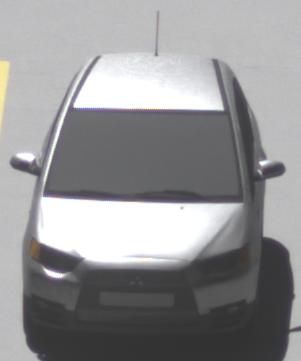
Make: Mitsubishi
Model: Colt 1.1
Detailed model: Colt (VI)
Model produced from: 2008/11
Model produced until: 2010/10
Doors: 3
Color: white
Road condition: dry road
Daytime: midday
Contrast: high contrast